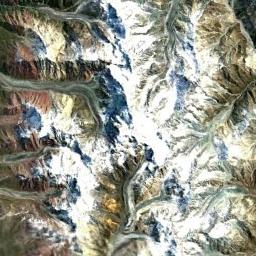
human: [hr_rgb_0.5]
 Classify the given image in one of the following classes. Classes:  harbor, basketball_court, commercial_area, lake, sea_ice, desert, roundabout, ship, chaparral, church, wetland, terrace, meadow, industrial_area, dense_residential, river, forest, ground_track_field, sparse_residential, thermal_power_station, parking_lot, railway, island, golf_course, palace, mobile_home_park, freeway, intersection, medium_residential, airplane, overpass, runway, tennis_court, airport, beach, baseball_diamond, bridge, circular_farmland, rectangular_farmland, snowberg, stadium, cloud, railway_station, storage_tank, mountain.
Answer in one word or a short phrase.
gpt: snowberg